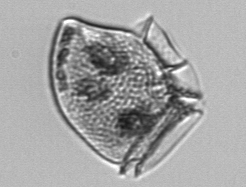
Label: Dinophysis_norvegica